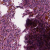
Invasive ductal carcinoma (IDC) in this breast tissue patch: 0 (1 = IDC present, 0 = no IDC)